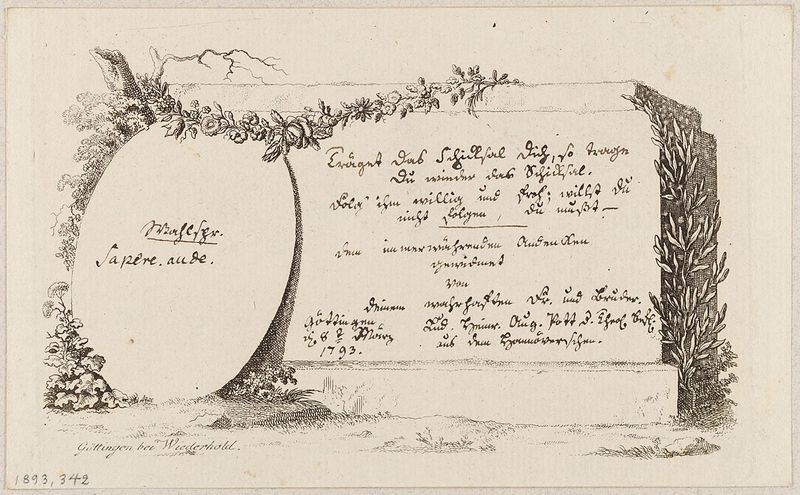
Titel: Blatt aus einer Folge von Kartuschen, Rahmen und Landschaften für Stammbücher
Künstler: Wiederhold
Standort: Hamburg
Institution: Museum für Kunst und Gewerbe Hamburg
Schlagwörter: blumen, papier, grafik, graphik, romantik, fotografie, photographie, druckgraphik, druckgrafik, radierung, text, lorbeer, girlanden, blumenranke, aufklärung, arkadien, gedenkstein, epitaph, grabstein, et in arcadia ego, reproduktionen, 18. jahrhundert, blumengewinde, druckerzeugnisse, pflanzenornamente, ornamentstich, vorlageblätter